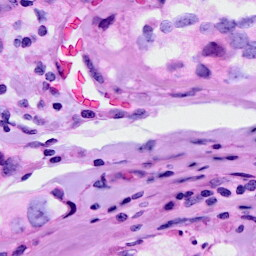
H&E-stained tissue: Breast